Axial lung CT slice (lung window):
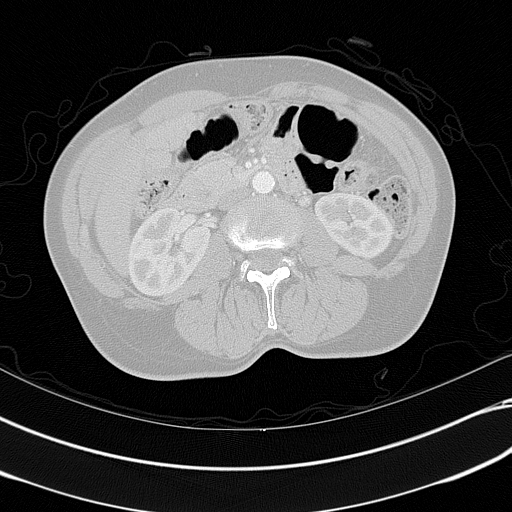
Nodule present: no